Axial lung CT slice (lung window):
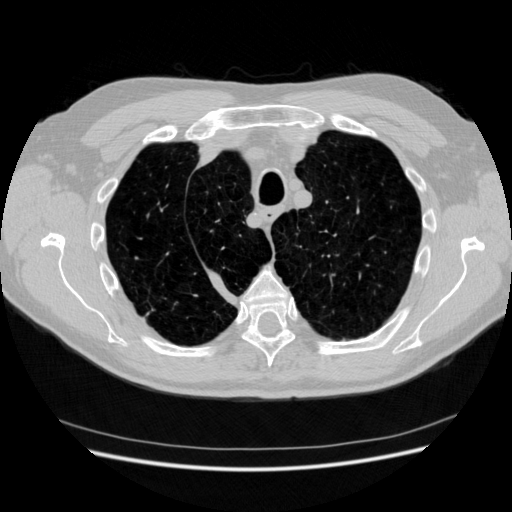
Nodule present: no